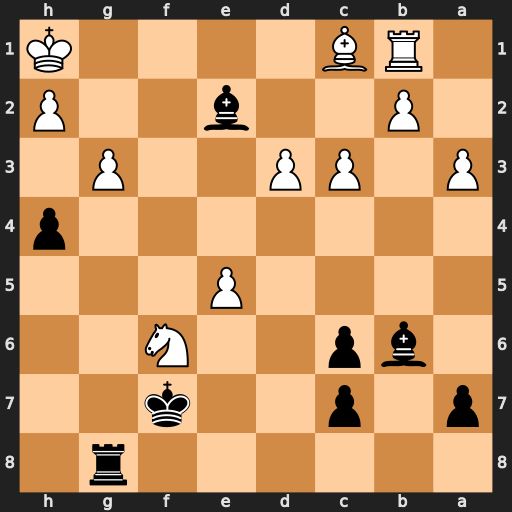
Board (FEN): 6r1/p1p2k2/1bp2N2/4P3/7p/P1PP2P1/1P2b2P/1RB4K
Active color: b
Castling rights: -
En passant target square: -
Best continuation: Bf3#